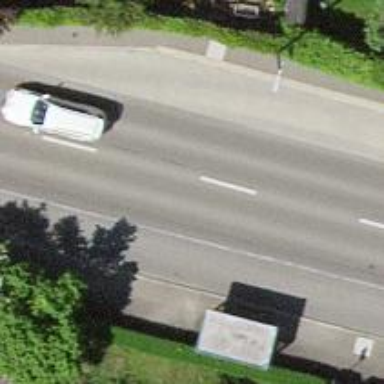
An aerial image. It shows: Bus stop equipped with public transport stop position.